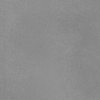
Atmospheric dust classification: dusty